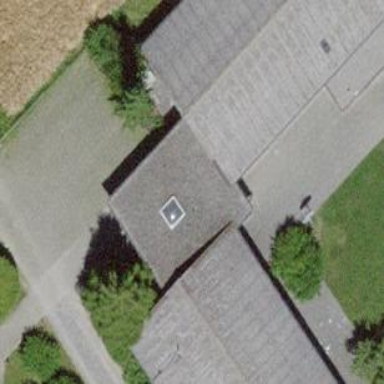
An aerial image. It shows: View of roof of building.